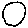
Label: square